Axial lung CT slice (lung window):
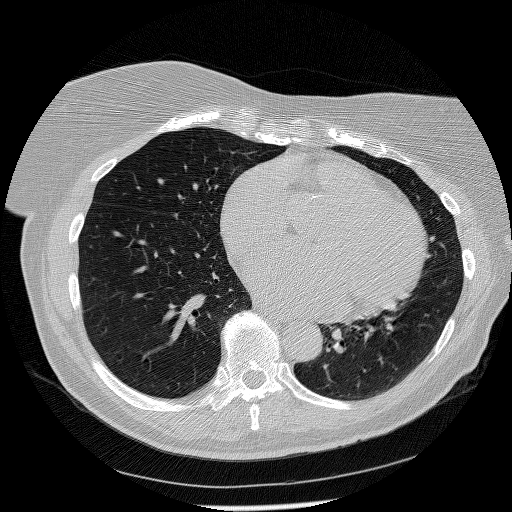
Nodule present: no